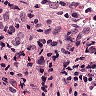
Metastatic tissue present: yes